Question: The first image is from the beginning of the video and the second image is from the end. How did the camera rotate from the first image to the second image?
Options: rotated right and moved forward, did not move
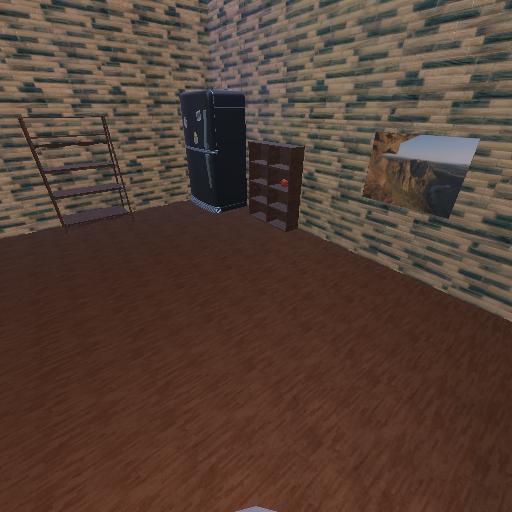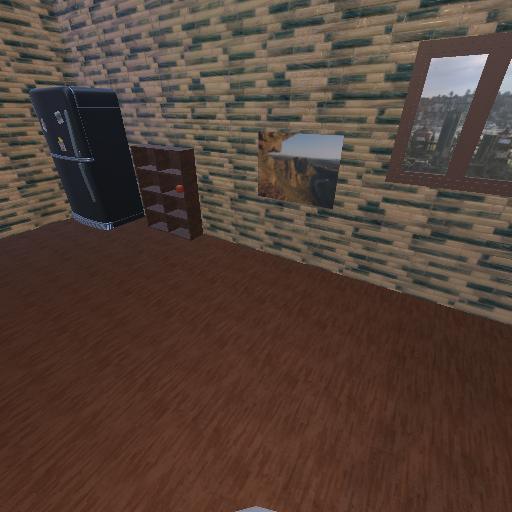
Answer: rotated right and moved forward